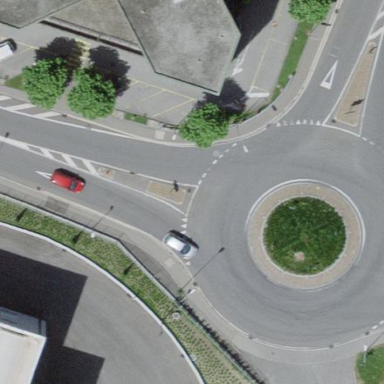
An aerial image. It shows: Secondary road leading to roundabout.